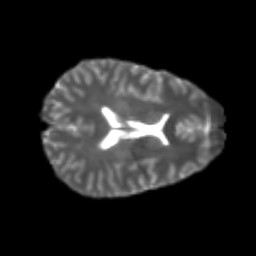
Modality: T2w
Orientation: axial
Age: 24
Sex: female
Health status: healthy
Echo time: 0.074 s